九年级 · 度量几何学
如图, 小明家 (点 P) 与限速 60 千米/小时的高速公路 $A B$ 之间有一块巨型广告牌 $C D$,已知小明家距离高速公路 60 米, 在 $\triangle A B P$ 中, $\angle A=60^{\circ}, \angle B=45^{\circ}$, 一辆车自西向东匀速行驶,小明从 $\mathrm{P}$ 处观察, 看到它在 $A$ 处消失 9 秒后又在 $B$ 处出现, 请问这辆车经过 $A B$ 段是否超速?

(参考数据: $\sqrt{2} \approx 1.4, \sqrt{3} \approx 1.7$ )

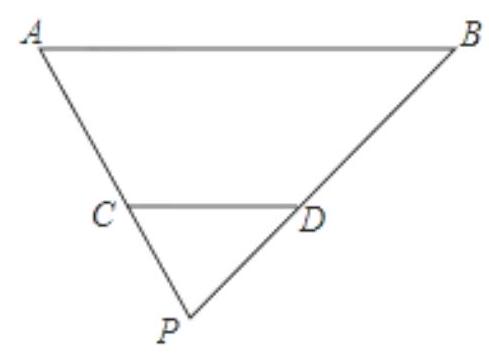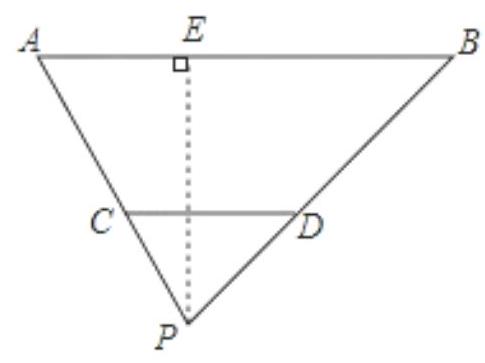
答案: 【分析】作 $P E \perp A B$ 于 $E$, 求出线段 $A B$ 的长, 求出这辆车的速度即可判断.

解: 作 $P E \perp A B$ 于 $E$, 在 Rt $\triangle A B E$ 中, $\because \angle A=60^{\circ}, A B=60$ 米, $\angle A E P=90^{\circ}$,

$\therefore A E=P E \div \tan 30^{\circ}=20 \sqrt{3}$ 米,

在 Rt $\triangle \mathrm{PEB}$ 中, $\because \angle \mathrm{PEB}=90^{\circ}, \angle \mathrm{B}=45^{\circ}$,

$\therefore B E=P E=60$ 米,

$\therefore A B=A E+E B=20 \sqrt{3}+60 \approx 94$ 米,
$\therefore$ 这辆车的速度为 $\frac{94}{9}$ 米/秒 $=\frac{0.094}{9} \times 3600$ 千米/小时 $=37.6$ 千米/小时,

$\because 37.6<60$

$\therefore$ 这辆车经过 $\mathrm{AB}$ 段没有超速.